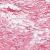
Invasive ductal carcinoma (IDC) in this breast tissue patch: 0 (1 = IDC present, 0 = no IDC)